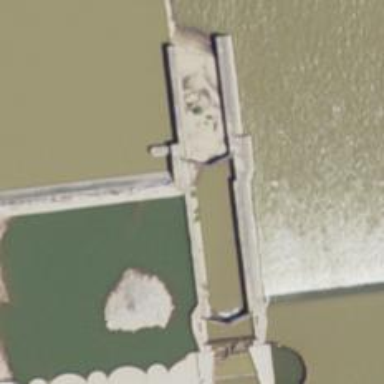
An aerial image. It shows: Dam across waterway.